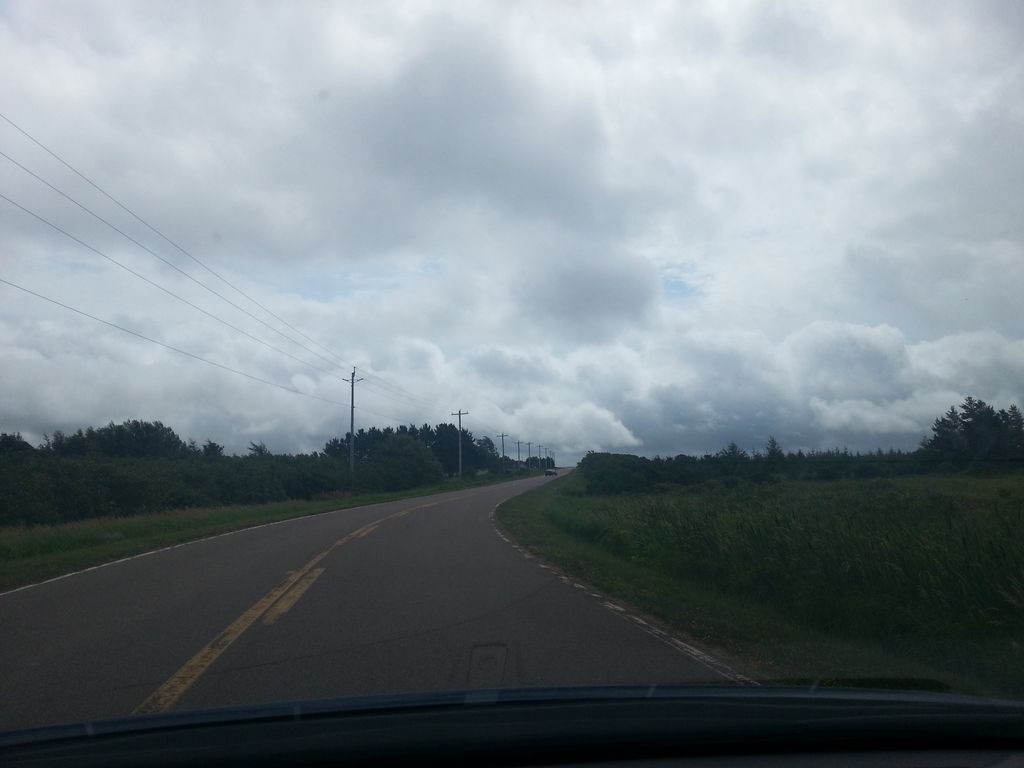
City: charlottetown